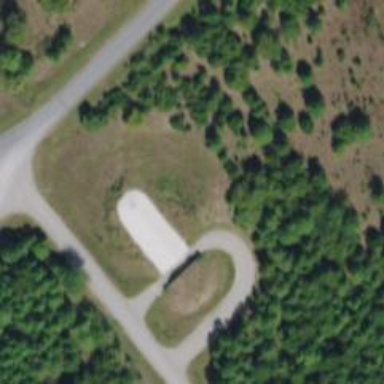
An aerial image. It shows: Military bunker for protection and defense.